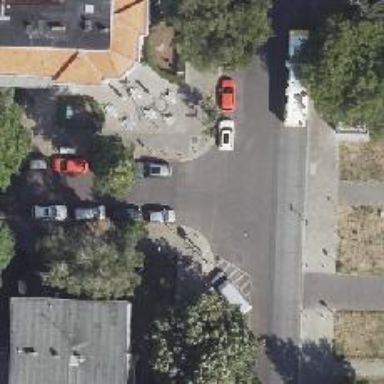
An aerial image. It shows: Asphalt footway with unmarked crossing.